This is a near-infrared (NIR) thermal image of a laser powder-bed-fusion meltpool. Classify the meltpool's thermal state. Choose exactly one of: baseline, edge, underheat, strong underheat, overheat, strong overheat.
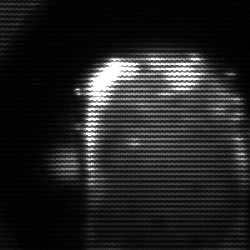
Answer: baseline